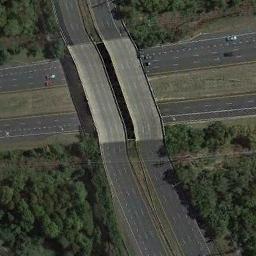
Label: overpass